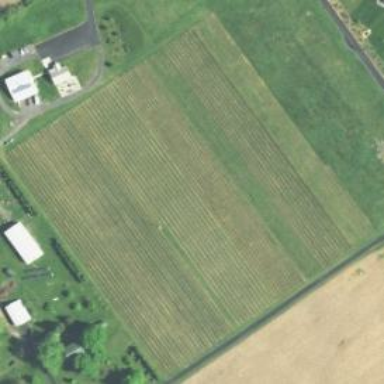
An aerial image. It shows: Vineyard where grapes are grown.